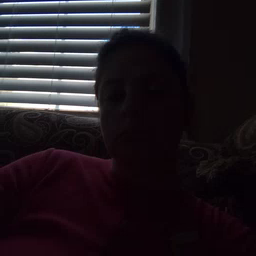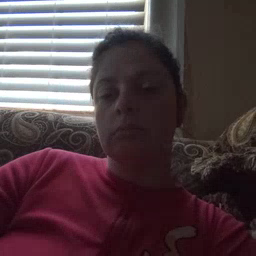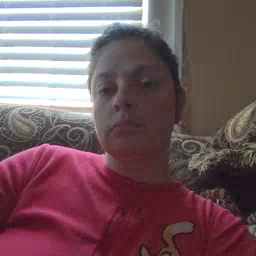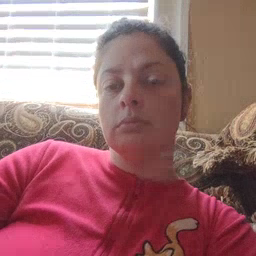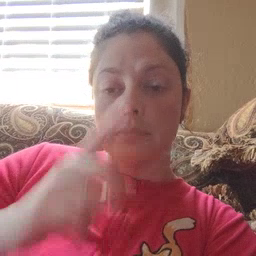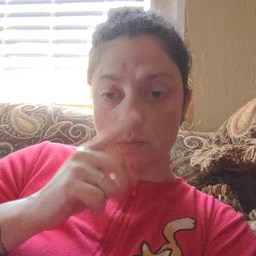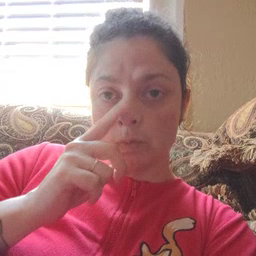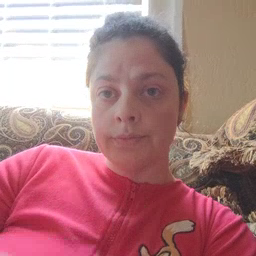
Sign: mouse